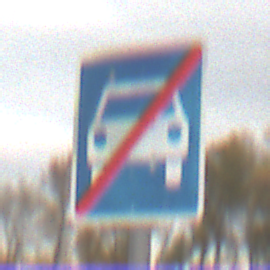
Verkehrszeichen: EndeKraftfahrstrasse
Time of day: MorningAfternoon
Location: Outdoor (Nature)
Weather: Overcast
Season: NotSpecified
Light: Natural